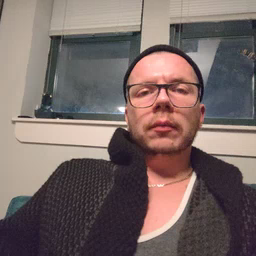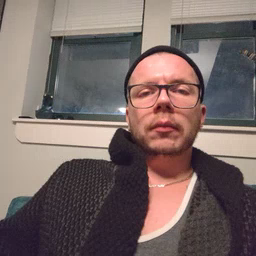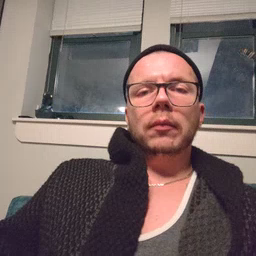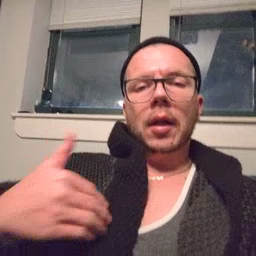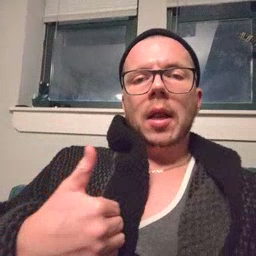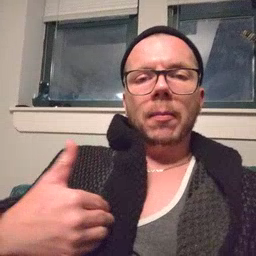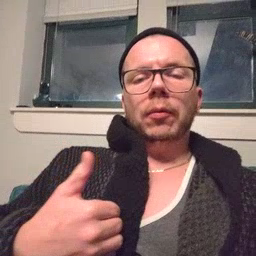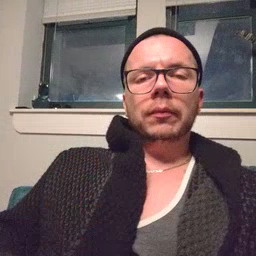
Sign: animal